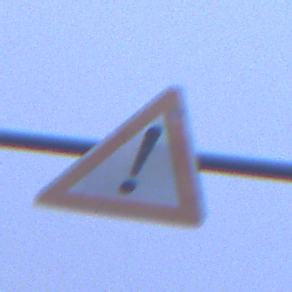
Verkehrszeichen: Gefahrenstelle
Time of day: SunriseSunset
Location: Outdoor (Urban)
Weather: Overcast
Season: NotSpecified
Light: Natural